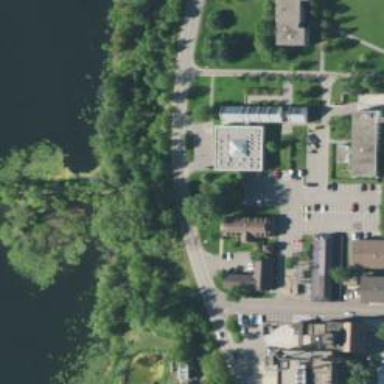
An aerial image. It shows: Arts centre.